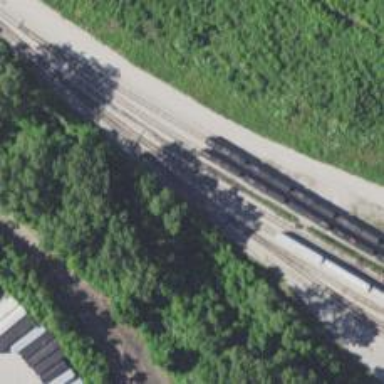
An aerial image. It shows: Railway yard.